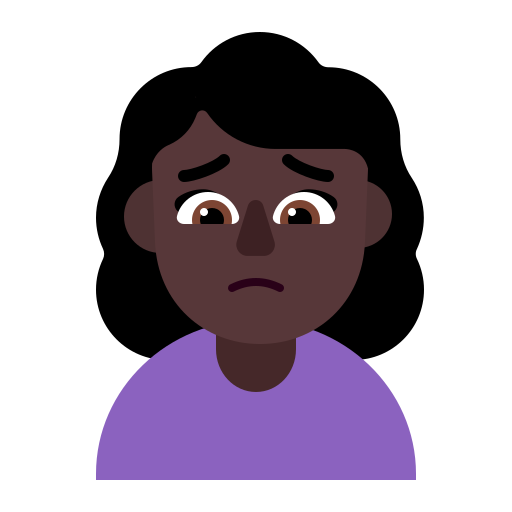
woman frowning flat dark